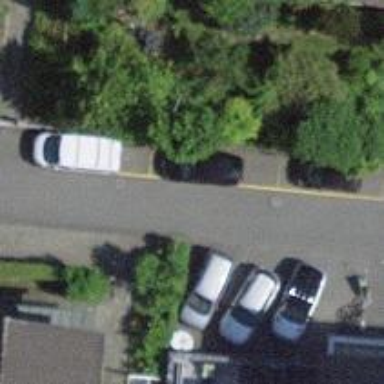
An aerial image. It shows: Parking lane with parallel orientation.